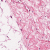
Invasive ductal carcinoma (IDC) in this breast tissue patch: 0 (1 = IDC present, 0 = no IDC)